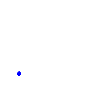
Particle: kaon